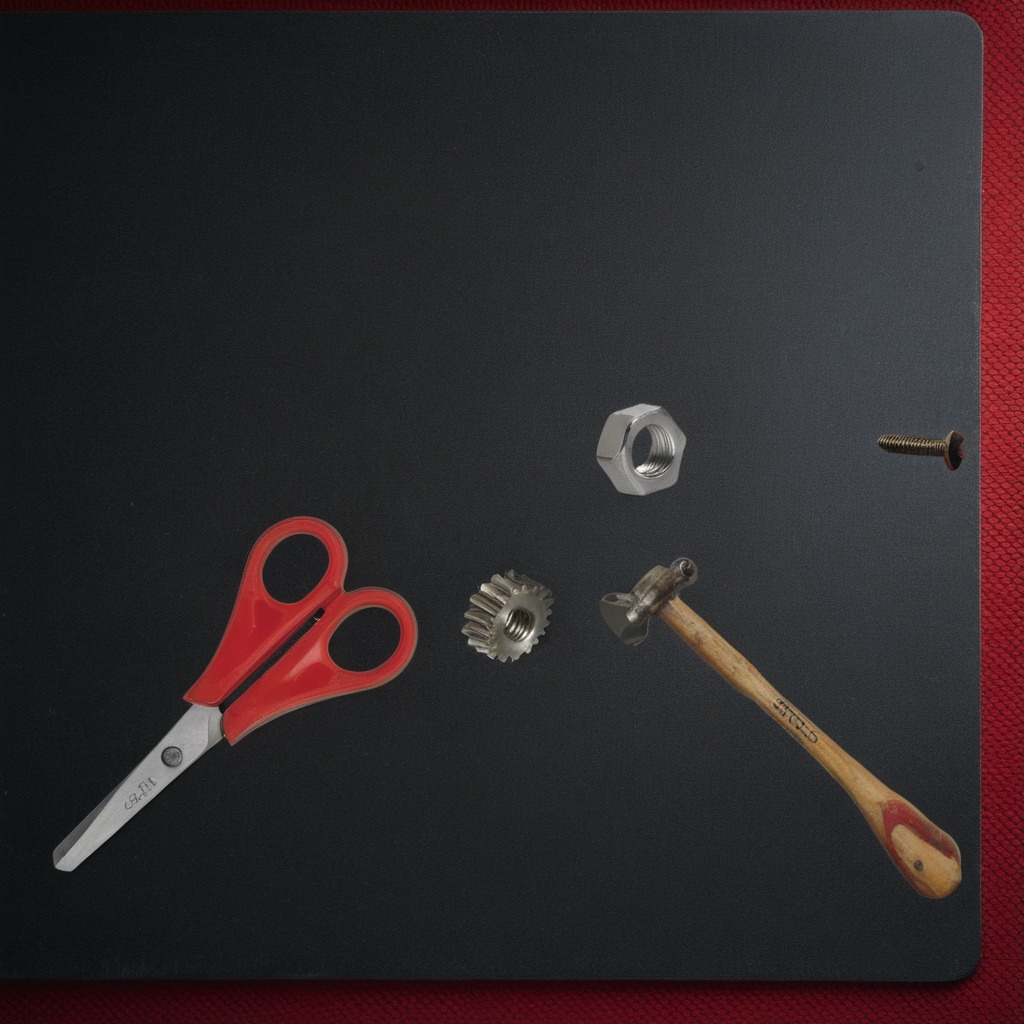
A metal gear with teeth is lying on the granite tabletop.